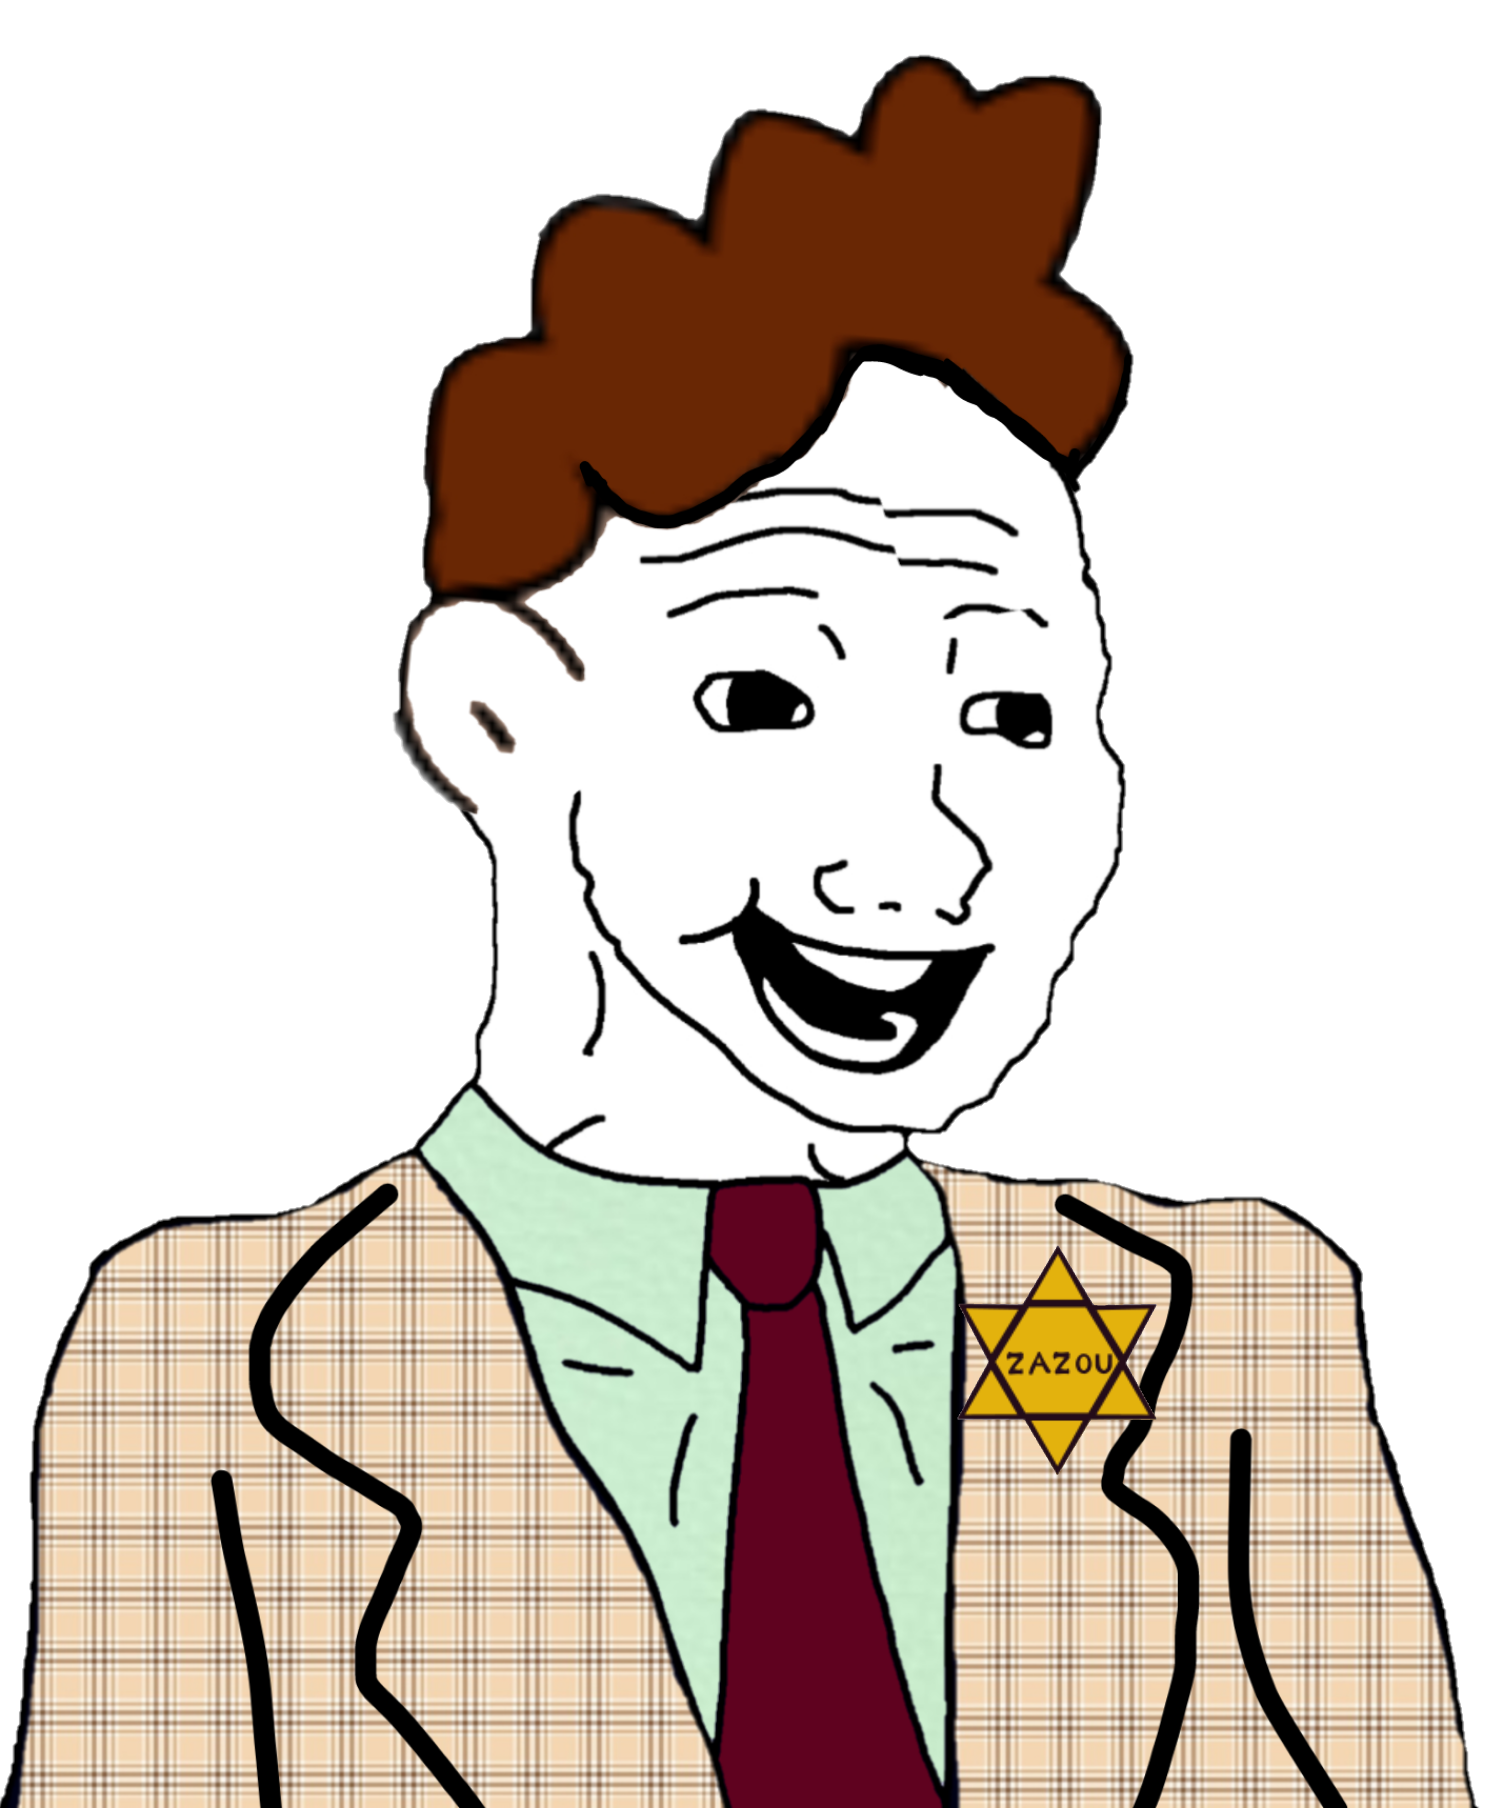
Label: 5_Bloomer